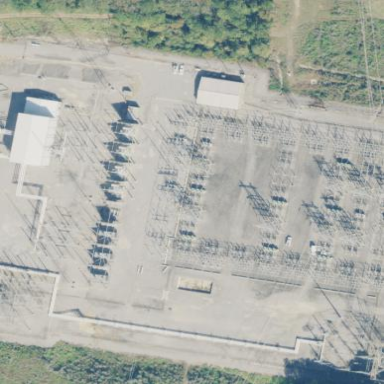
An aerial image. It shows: Fence surrounds transmission level power substation.